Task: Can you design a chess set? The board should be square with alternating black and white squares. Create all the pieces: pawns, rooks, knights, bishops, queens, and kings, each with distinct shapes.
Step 2501:
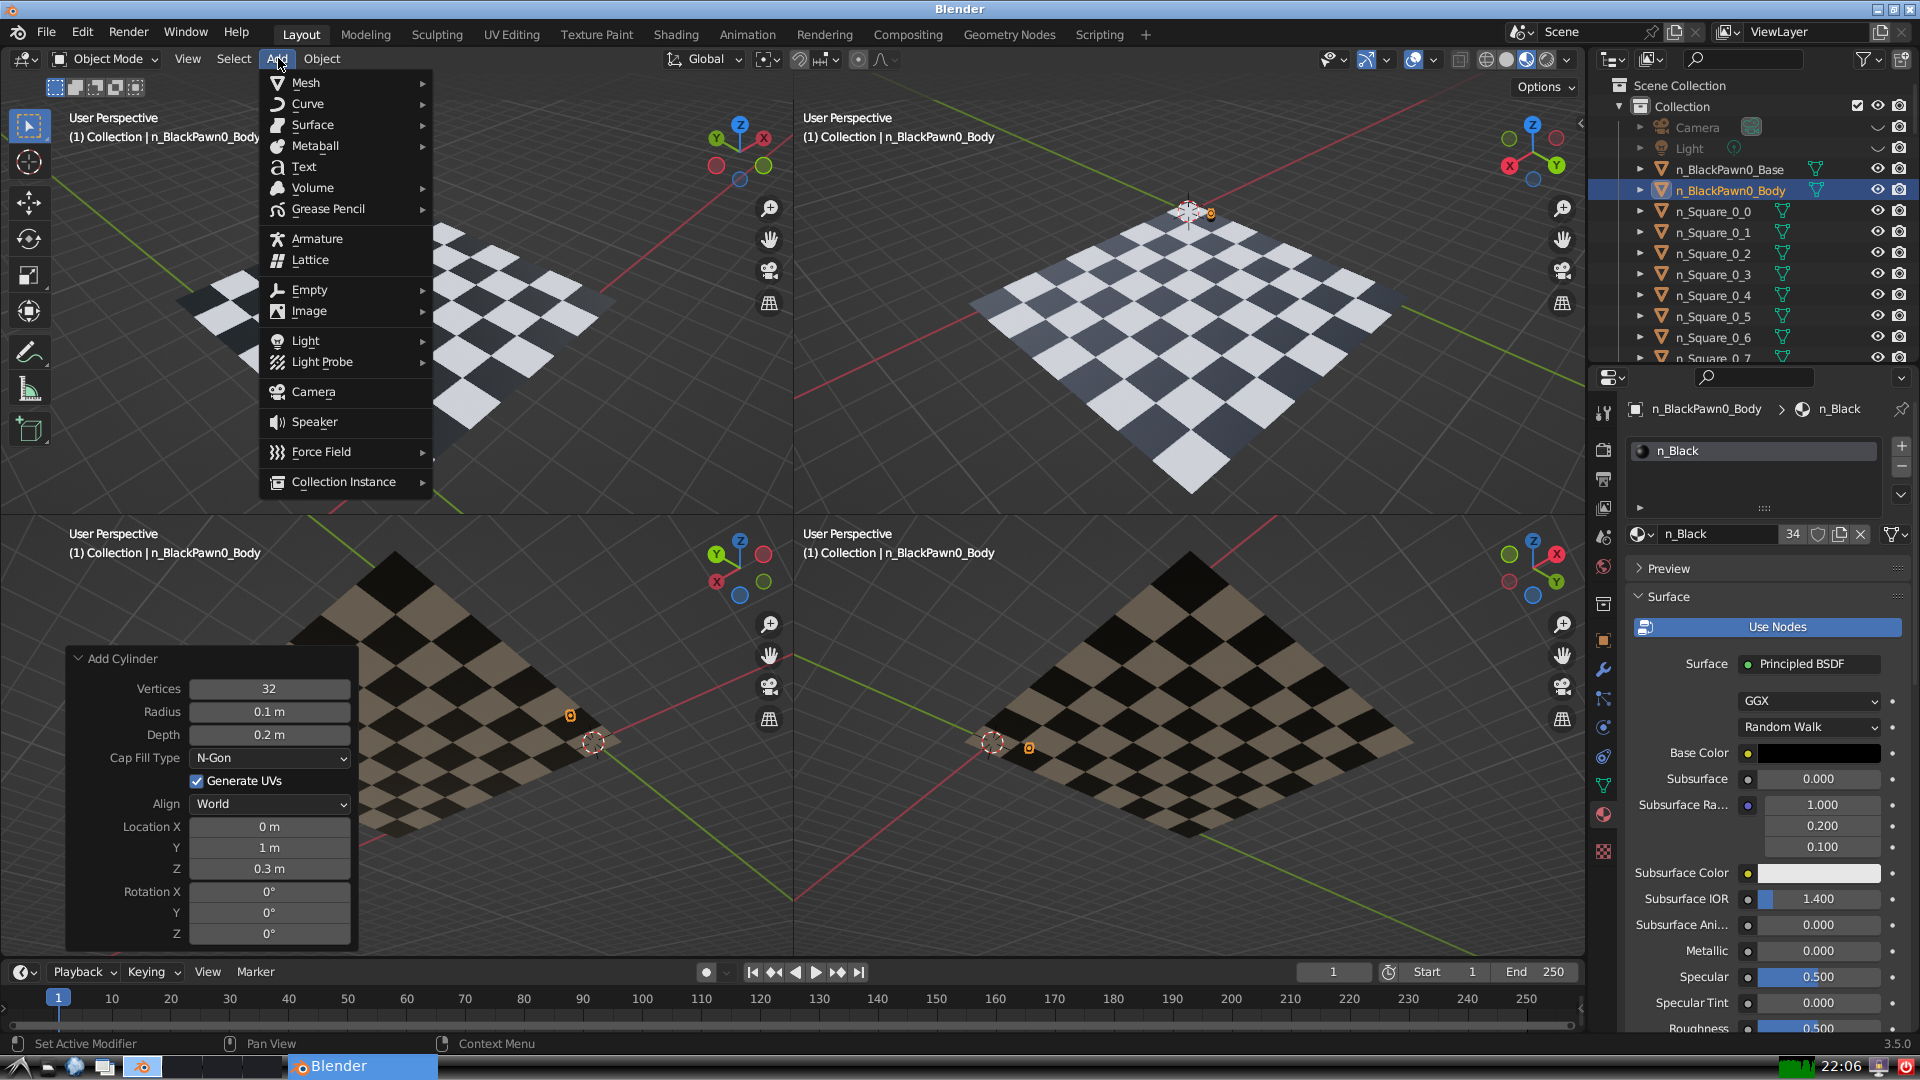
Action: {"mouse_move": [304, 82]}